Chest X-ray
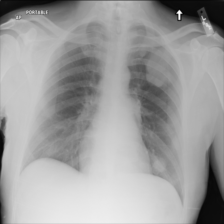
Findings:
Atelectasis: negative
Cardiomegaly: negative
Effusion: negative
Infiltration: negative
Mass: negative
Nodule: negative
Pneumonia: negative
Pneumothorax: negative
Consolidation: negative
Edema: negative
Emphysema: negative
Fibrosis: negative
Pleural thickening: negative
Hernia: negative